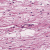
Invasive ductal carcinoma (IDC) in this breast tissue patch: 0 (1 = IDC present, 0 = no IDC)